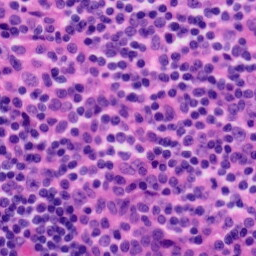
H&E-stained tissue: Tonsil